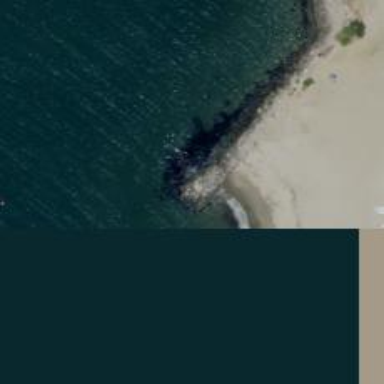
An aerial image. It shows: Breakwater structure.